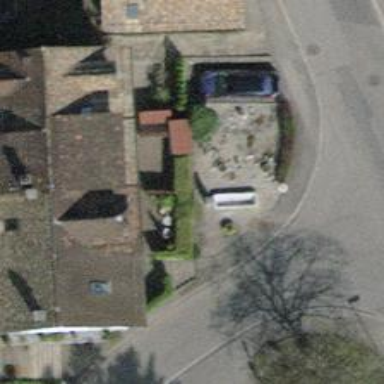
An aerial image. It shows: Fountain.